Question: I made my custom Action Bar, but there is an ugly underline in under it.

You can see the black line under my green actionBar.
my Action Bar xml:
'''
<?xml version="1.0" encoding="utf-8"?>
'''
'''
<LinearLayout
android:layout_width="match_parent"
android:layout_height="wrap_content"
android:layout_marginBottom="3dp"
android:layout_marginLeft="4dp"
android:layout_marginRight="0dp"
android:layout_marginTop="4dp" >
<ImageButton
android:id="@+id/menuToggleBtn"
android:layout_width="wrap_content"
android:layout_height="wrap_content"
android:layout_gravity="center"
android:adjustViewBounds="false"
android:background="@null"
android:scaleType="centerInside"
android:src="@drawable/menu_btn" />
<ImageView
android:id="@+id/loadingIconIv"
android:layout_width="wrap_content"
android:layout_height="wrap_content"
android:layout_gravity="center"
android:layout_weight="1"
android:src="@drawable/flexilogo" />
<ImageButton
android:id="@+id/ImageButton01"
android:layout_width="wrap_content"
android:layout_height="wrap_content"
android:adjustViewBounds="false"
android:background="@null"
android:scaleType="centerInside"
android:src="@drawable/menu_btn"
android:visibility="invisible" />
</LinearLayout>
<View
android:id="@+id/view1"
android:layout_width="match_parent"
android:layout_height="1dp"
android:background="#6ea541" />
'''
And my code::
'''
ActionBar actionBar = getActionBar();
actionBar.setCustomView(R.layout.action_bar);
menuToggleBtn = (ImageButton) actionBar.getCustomView().findViewById(
R.id.menuToggleBtn);
menuToggleBtn.setOnClickListener(this);
actionBar.setDisplayOptions(ActionBar.DISPLAY_SHOW_CUSTOM);
'''
Why is that black line is there ? I would like to get rid of it.
Please help if you can.
I tried to add:
'''
<item name="android:windowContentOverlay">@null</item>.
'''
to my app's style, but it does not work :(
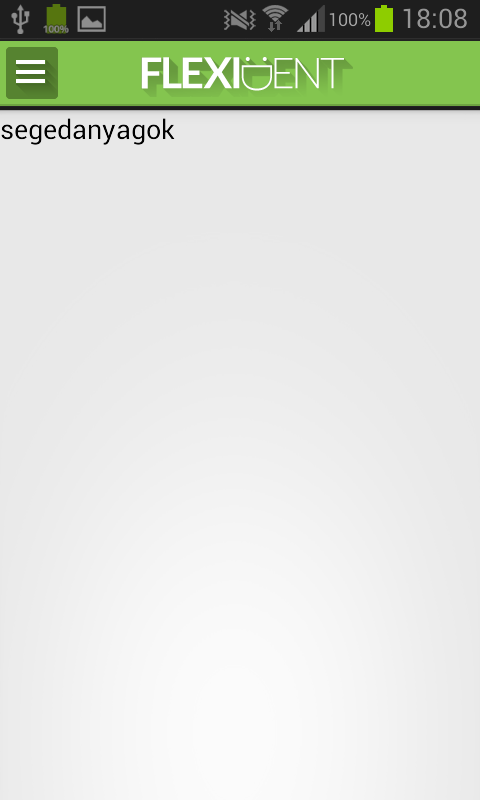
Answer: android:layout_height="match_parent" on the LinearLayout tag
Should fix it